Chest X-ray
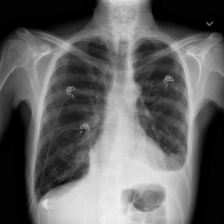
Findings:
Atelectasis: negative
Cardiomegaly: negative
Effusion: positive
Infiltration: positive
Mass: negative
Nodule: negative
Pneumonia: negative
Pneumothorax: negative
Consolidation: negative
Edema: negative
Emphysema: negative
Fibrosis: negative
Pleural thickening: negative
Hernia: negative